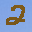
Label: 2